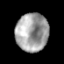
Tissue: prostate
Cell type: Epithelial cells
Senescence score: 0.3266
Nuclear area (px): 1216
Mean DAPI intensity: 161.444